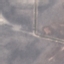
Label: HerbaceousVegetation